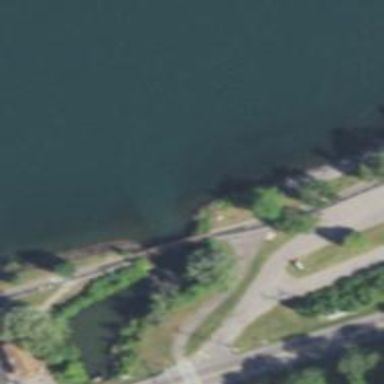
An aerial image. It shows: Bridge for cycleway.